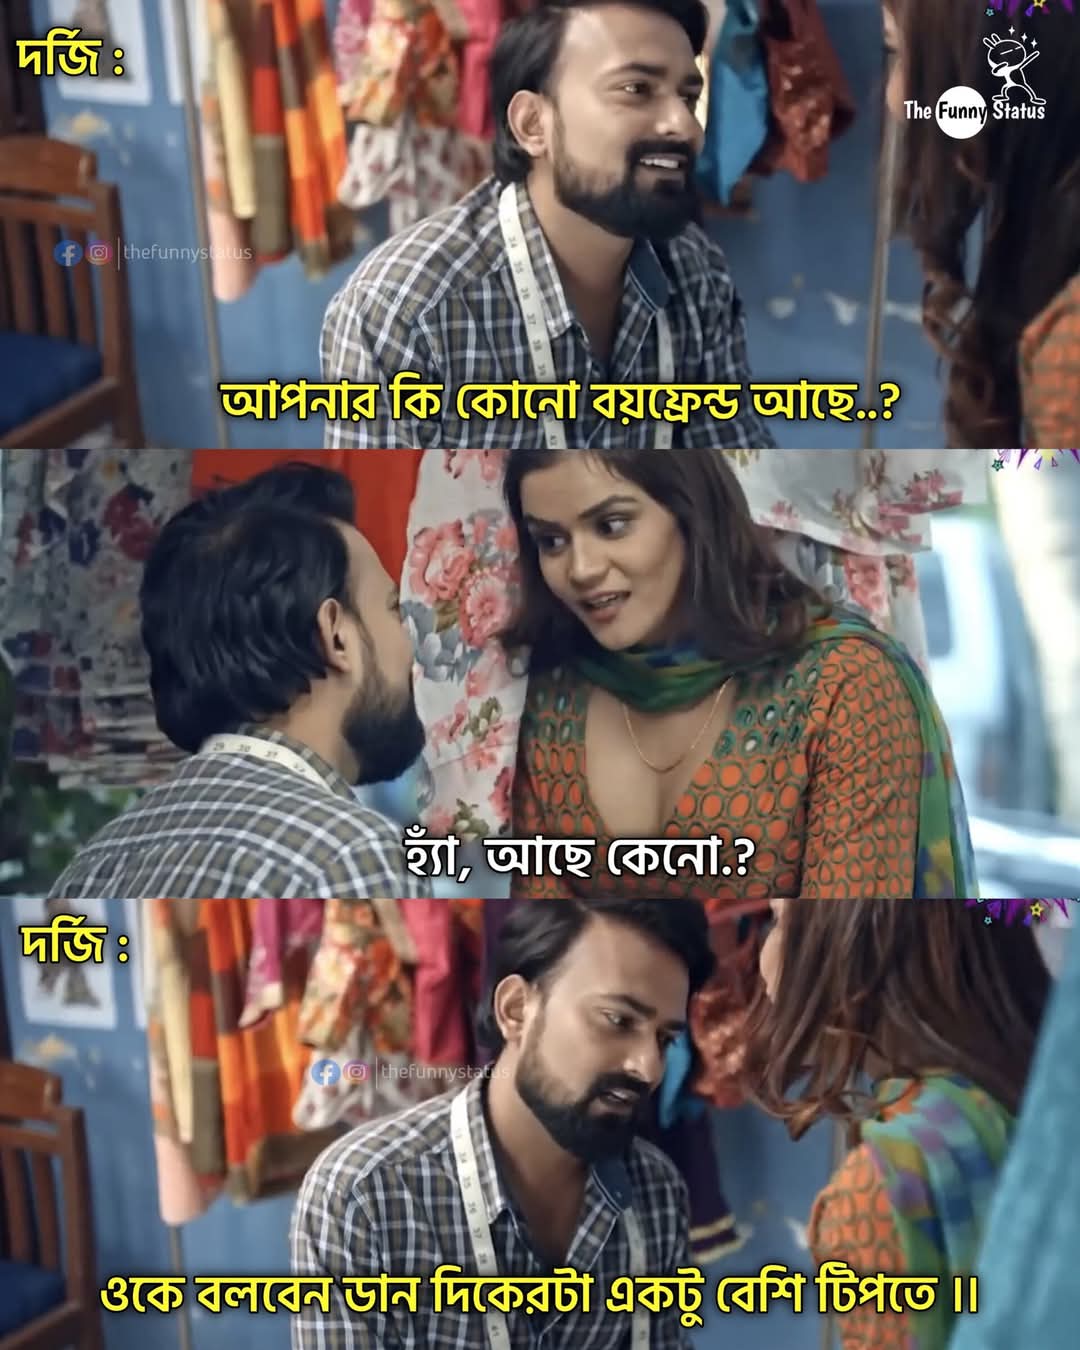
Text: দর্জি :
আপনার কি কোনো বয়ফ্রেন্ড আছে..?
হ্যাঁ, আছে কেনো.?
দর্জি :
ওকে বলবেন ডান দিকেরটা একটু বেশি টিপতে ৷৷
Label: Hate
Hate category: Personal Offence
Targeted group: Individual